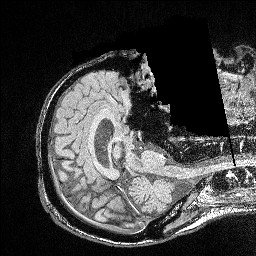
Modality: FLASH
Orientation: axial
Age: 30
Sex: male